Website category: sports
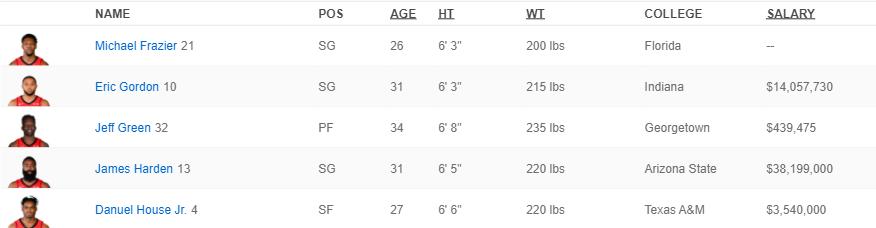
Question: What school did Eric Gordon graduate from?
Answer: Indiana

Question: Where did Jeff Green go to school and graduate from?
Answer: Georgetown

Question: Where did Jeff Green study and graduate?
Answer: Georgetown

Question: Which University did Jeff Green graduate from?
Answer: Georgetown

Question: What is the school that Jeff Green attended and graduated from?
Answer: Georgetown

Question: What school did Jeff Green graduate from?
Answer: Georgetown

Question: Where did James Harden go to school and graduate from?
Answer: Arizona State

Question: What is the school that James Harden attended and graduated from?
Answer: Arizona State

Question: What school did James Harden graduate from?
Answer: Arizona State

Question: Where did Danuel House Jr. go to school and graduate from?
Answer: Texas A&M

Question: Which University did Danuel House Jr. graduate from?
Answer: Texas A&M

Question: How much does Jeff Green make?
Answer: $439,475

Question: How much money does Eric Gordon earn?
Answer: $14,057,730

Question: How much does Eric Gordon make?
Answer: $14,057,730

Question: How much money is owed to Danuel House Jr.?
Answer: $3,540,000

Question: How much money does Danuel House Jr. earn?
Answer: $3,540,000

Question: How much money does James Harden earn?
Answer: $38,199,000

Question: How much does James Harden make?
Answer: $38,199,000

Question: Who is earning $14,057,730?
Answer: Eric Gordon

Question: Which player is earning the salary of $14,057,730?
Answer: Eric Gordon

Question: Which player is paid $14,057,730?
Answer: Eric Gordon

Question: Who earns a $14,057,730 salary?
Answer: Eric Gordon

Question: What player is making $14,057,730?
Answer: Eric Gordon

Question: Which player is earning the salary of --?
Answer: Michael Frazier

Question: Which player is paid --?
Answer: Michael Frazier

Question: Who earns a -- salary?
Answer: Michael Frazier

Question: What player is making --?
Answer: Michael Frazier

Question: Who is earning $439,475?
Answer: Jeff Green

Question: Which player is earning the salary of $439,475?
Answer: Jeff Green

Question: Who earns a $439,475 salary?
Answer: Jeff Green

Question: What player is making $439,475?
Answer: Jeff Green

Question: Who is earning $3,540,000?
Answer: Danuel House Jr.

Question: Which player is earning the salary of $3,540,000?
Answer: Danuel House Jr.

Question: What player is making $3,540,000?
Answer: Danuel House Jr.

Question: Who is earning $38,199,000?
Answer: James Harden

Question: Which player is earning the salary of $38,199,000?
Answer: James Harden

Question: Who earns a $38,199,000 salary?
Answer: James Harden

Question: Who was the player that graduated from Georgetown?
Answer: Jeff Green

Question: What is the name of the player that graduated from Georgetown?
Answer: Jeff Green

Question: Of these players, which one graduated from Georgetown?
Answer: Jeff Green

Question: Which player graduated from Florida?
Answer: Michael Frazier

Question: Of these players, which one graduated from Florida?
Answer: Michael Frazier

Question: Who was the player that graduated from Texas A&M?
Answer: Danuel House Jr.

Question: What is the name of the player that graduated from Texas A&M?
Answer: Danuel House Jr.

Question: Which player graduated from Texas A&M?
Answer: Danuel House Jr.

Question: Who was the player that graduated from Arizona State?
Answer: James Harden

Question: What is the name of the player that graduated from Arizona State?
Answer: James Harden

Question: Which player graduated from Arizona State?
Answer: James Harden

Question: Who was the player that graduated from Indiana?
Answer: Eric Gordon

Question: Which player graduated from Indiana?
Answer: Eric Gordon

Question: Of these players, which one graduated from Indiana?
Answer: Eric Gordon